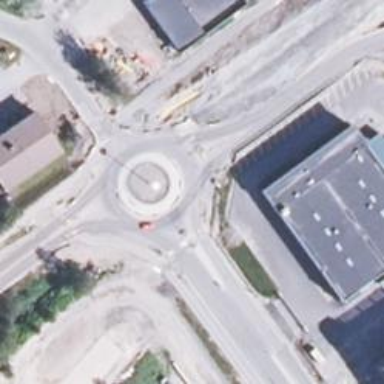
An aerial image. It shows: Secondary road with asphalt surface leading to roundabout.